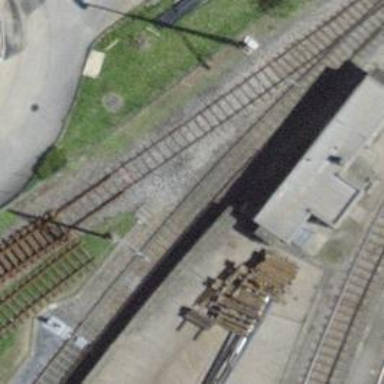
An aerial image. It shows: Rail yard with electrified contact lines for the trains.